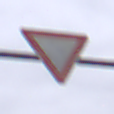
Verkehrszeichen: VorfahrtGewaehren
Umgebung: Outdoor, Suburban
Tageszeit: Midday
Wetter: Overcast
Licht: Natural
Jahreszeit: NotSpecified
Kontrast: LowContrast